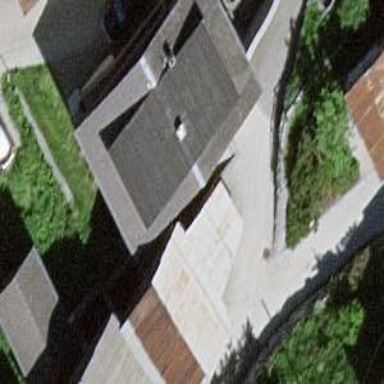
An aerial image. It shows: Shed.